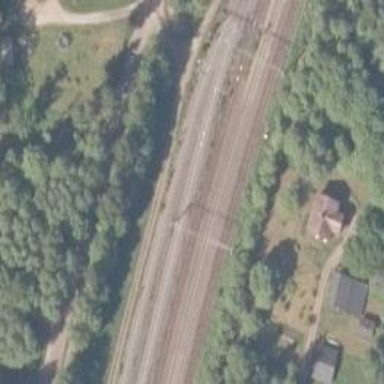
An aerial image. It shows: Railway track with electrified contact lines. This is siding track.